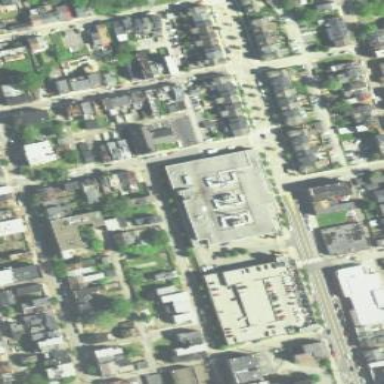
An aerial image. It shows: Hospital building.